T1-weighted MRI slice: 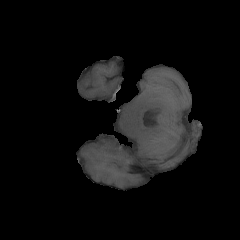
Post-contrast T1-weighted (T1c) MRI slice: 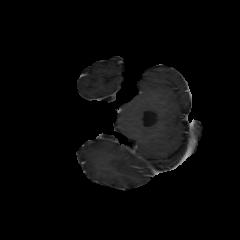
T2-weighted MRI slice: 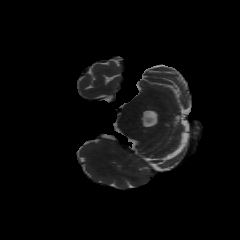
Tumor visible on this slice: no